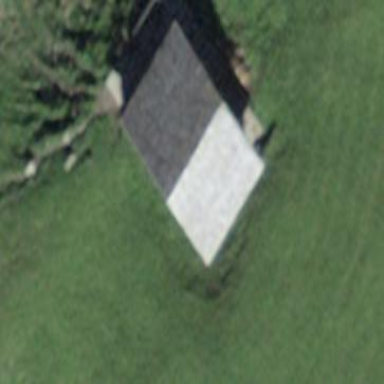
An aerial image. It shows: Barn.